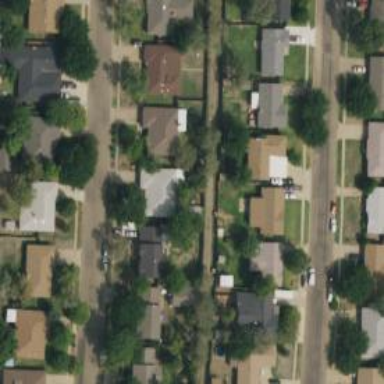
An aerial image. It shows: Alley classified as service road.